Question: I want to align the scene in the middle. My problem is that when you open an application, widgets are aligned somehow below the middle, but after hovering over buttons or a label, the widgets are aligned in the middle. Can I fix this somehow? Is there any right way to align the scene in the middle of the view?
Here is the whole code of my application:
'''
import sys
from PySide2.QtWidgets import *
from PySide2.QtGui import *
from PySide2.QtCore import *
class MyWindow(QMainWindow):
def __init__(self):
super().__init__()
self.setFixedSize(QSize(1080, 720))
self.setWindowTitle('Graphics Scene')
self.centralwidget = QWidget()
self.setCentralWidget(self.centralwidget)
self.mainview = QGraphicsView(self.centralwidget)
self.mainview.setGeometry(QRect(0, 0, 1080, 720))
alignment = Qt.Alignment(Qt.AlignVCenter, Qt.AlignHCenter)
self.mainview.setAlignment(alignment)
# Main Scene (1)
self.mainScene = QGraphicsScene()
self.mainview.setScene(self.mainScene)
self.labelTitle = QLabel('Main Scene')
self.labelTitle.setStyleSheet('''
QLabel {
font: 48px 'Calibri';
color: #999;
}
''')
styleForButtons = ('''
QPushButton {
margin: 0 70px;
padding: 5px 30px;
}
''')
sizePolicy = QSizePolicy(QSizePolicy.Minimum, QSizePolicy.Minimum)
self.buttonPlay = QPushButton('Play')
self.buttonSettings = QPushButton('Settings')
self.buttonCredits = QPushButton('Credits')
self.buttonMainExit = QPushButton('Exit')
self.buttonPlay.setStyleSheet(styleForButtons)
self.buttonSettings.setStyleSheet(styleForButtons)
self.buttonCredits.setStyleSheet(styleForButtons)
self.buttonMainExit.setStyleSheet(styleForButtons)
self.buttonPlay.setSizePolicy(sizePolicy)
self.buttonSettings.setSizePolicy(sizePolicy)
self.buttonCredits.setSizePolicy(sizePolicy)
self.buttonMainExit.setSizePolicy(sizePolicy)
self.itemLabelTitle = self.mainScene.addWidget(self.labelTitle)
self.itemButtonPlay = self.mainScene.addWidget(self.buttonPlay)
self.itemButtonSettings = self.mainScene.addWidget(self.buttonSettings)
self.itemButtonCredits = self.mainScene.addWidget(self.buttonCredits)
self.itemButtonMainExit = self.mainScene.addWidget(self.buttonMainExit)
self.mainMenuLayout = QGraphicsGridLayout()
self.mainMenuLayout.addItem(self.itemLabelTitle, 0, 0, alignment)
self.mainMenuLayout.addItem(self.itemButtonPlay, 1, 0)
self.mainMenuLayout.addItem(self.itemButtonSettings, 2, 0)
self.mainMenuLayout.addItem(self.itemButtonCredits, 3, 0)
self.mainMenuLayout.addItem(self.itemButtonMainExit, 4, 0)
self.mainMenuWidget = QGraphicsWidget()
self.mainMenuWidget.setLayout(self.mainMenuLayout)
self.mainScene.addItem(self.mainMenuWidget)
def main():
app = QApplication(sys.argv)
win = MyWindow()
win.show()
sys.exit(app.exec_())
if __name__ == '__main__':
main()
'''

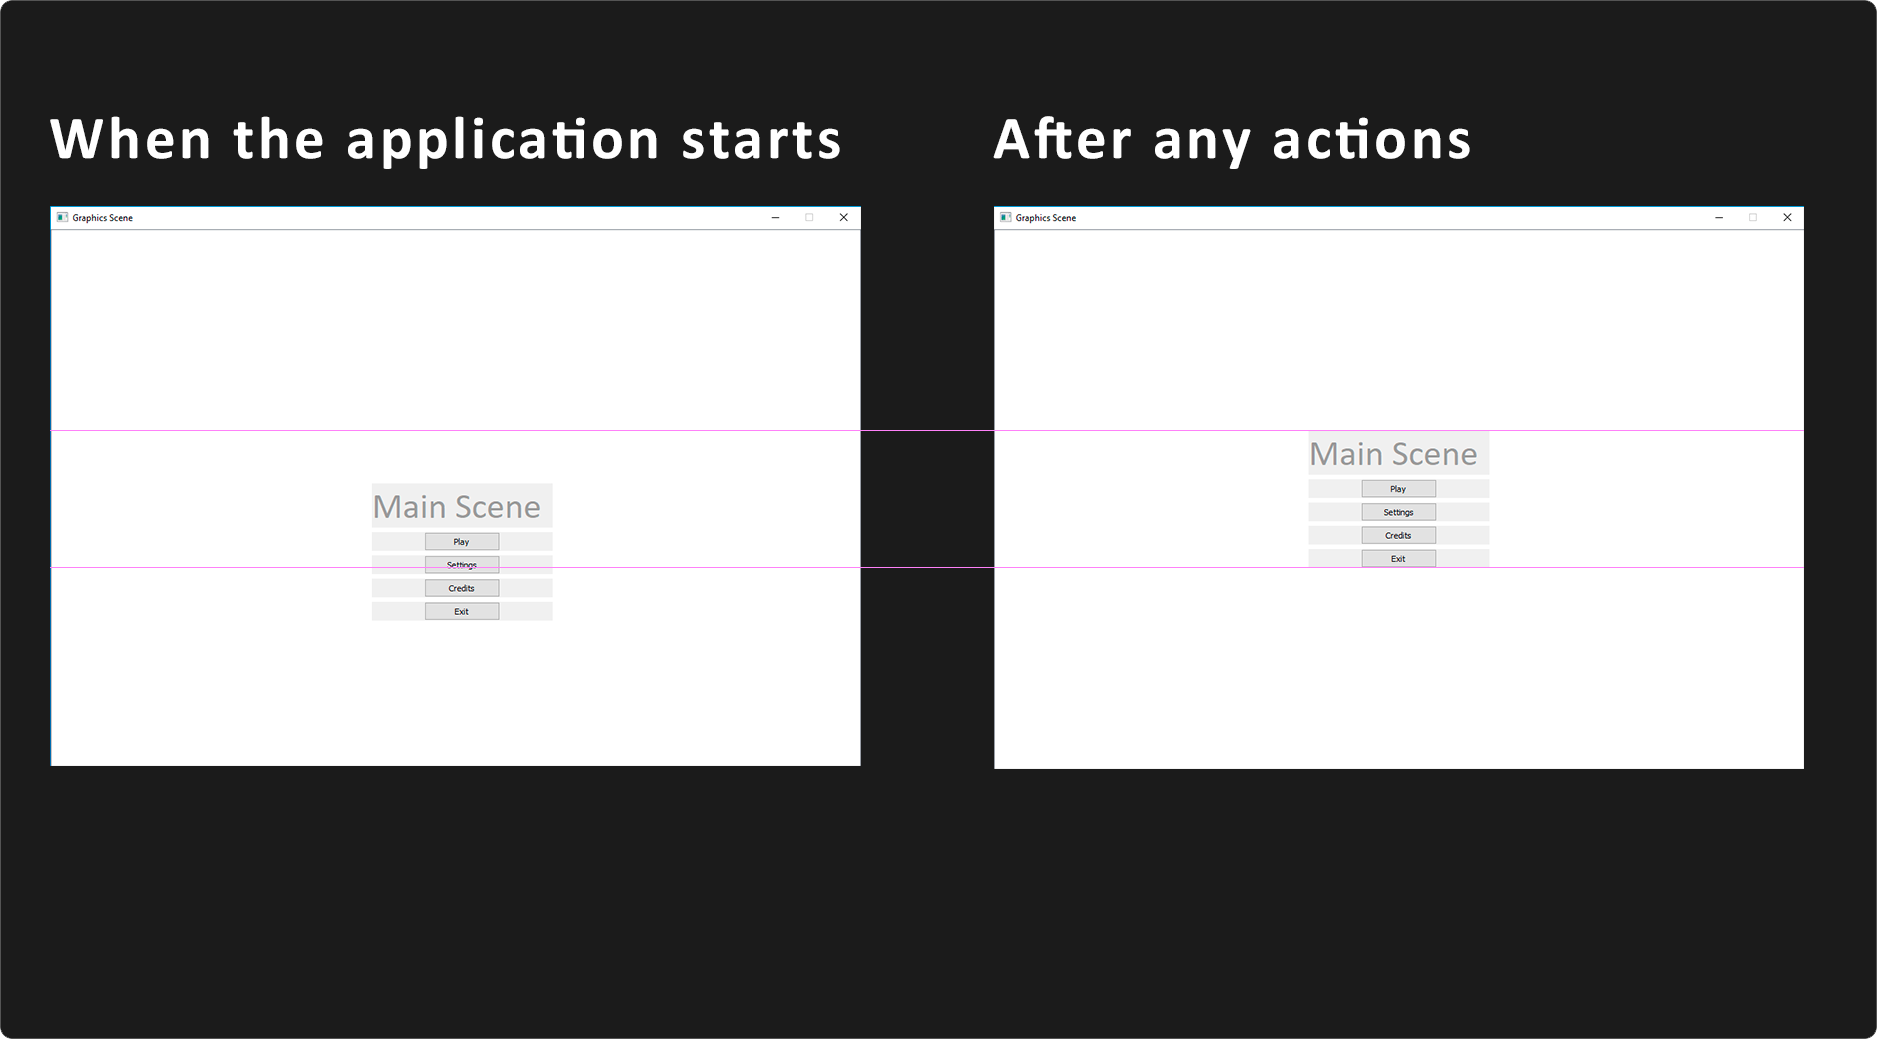
Answer: The problem is caused because the scene does not have a 'sceneRect()' set so when the 'QGraphicsView' is displayed it sets the size of the scene using the resolution of the screen as a basis so it can initially have a size to the 'boundingRect()' of all the items so that is centered with respect to that size and not with respect to the part of the scene that is shown in the 'viewport()', just after passing over the scene with the mouse the 'update()' method is called and it updates to the correct size. So one solution is to set the 'sceneRect()' using the size of the widget in scene coordinates.
'''
self.mainScene.setSceneRect(QRectF(QPointF(), self.mainMenuWidget.sizeHint(Qt.PreferredSize)))
self.mainScene.addItem(self.mainMenuWidget)
'''